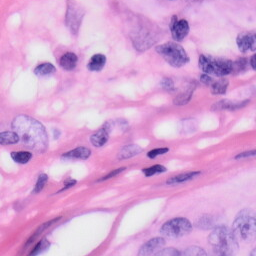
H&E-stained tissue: Skin